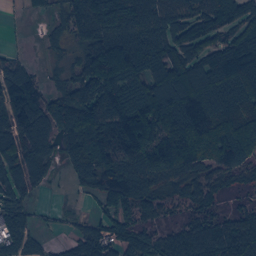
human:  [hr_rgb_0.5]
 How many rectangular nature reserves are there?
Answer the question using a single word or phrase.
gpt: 0

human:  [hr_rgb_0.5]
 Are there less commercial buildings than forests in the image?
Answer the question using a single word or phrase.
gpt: yes

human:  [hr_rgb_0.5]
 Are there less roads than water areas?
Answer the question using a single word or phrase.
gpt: no

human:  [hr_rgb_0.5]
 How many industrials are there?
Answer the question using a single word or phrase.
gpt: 1

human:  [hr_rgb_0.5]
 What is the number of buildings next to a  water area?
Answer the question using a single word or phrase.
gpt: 14

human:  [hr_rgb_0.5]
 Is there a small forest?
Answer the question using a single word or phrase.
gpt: yes

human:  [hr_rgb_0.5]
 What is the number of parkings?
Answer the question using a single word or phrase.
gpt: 3

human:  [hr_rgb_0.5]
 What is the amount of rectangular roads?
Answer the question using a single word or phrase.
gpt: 0

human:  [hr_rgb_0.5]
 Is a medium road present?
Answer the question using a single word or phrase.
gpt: no

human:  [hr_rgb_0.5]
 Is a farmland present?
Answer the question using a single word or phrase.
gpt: yes

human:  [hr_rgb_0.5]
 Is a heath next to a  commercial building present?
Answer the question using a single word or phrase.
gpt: yes

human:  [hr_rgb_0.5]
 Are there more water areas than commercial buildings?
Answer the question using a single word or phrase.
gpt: yes

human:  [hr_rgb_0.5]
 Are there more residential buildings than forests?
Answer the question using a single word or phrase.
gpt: no

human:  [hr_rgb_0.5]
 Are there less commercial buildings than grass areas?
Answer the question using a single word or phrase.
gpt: yes

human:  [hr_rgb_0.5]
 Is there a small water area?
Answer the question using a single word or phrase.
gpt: yes

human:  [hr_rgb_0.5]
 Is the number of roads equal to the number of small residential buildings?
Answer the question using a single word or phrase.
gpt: no

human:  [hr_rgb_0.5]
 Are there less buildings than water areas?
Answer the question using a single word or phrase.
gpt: yes

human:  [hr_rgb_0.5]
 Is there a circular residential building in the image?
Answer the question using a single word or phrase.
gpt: no

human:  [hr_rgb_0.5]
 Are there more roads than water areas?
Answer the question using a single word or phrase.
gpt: yes

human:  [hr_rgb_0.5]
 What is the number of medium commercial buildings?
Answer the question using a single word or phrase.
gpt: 2

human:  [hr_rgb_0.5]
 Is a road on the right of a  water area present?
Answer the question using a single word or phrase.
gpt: yes

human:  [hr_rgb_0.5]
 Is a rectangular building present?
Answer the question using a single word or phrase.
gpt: yes

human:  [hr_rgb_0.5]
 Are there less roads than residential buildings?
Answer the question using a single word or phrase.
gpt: no

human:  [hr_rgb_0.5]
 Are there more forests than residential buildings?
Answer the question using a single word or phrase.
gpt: yes

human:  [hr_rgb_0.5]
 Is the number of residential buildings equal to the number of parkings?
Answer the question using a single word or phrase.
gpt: no

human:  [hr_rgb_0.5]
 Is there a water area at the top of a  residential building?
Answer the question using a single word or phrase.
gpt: yes

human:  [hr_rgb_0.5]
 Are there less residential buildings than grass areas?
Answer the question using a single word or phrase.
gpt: yes

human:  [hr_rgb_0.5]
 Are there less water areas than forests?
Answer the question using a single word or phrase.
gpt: yes

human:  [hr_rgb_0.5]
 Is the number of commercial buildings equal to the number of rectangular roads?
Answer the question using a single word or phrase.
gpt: no

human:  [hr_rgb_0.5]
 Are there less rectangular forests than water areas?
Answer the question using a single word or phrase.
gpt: no

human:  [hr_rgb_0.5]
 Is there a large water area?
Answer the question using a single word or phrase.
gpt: yes

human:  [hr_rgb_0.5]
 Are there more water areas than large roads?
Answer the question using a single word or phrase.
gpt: yes

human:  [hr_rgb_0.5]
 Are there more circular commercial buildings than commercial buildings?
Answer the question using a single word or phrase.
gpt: no

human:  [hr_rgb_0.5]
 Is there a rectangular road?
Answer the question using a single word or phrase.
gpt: no

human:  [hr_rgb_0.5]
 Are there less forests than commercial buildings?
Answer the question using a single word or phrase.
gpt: no

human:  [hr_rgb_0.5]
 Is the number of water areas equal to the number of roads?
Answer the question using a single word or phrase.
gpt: no